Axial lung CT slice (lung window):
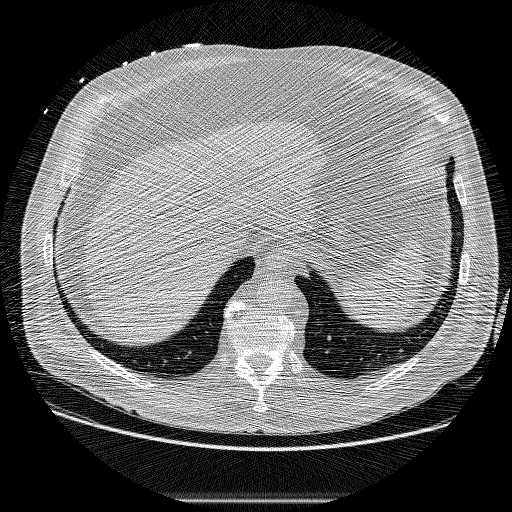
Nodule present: no